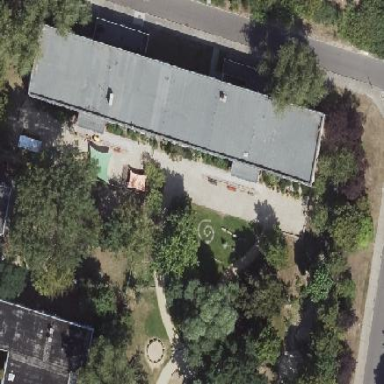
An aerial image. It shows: Flat-roofed kindergarten building.